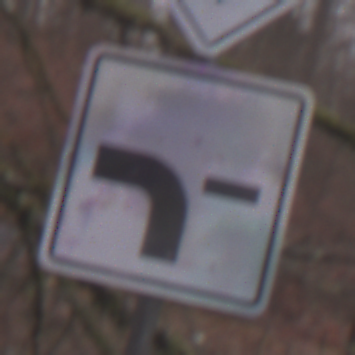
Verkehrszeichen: VerlaufVorfahrtsstrasse6
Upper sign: Vorfahrtsstrasse
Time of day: Midday
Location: Outdoor (Nature)
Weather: Overcast
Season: Autumn
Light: Natural